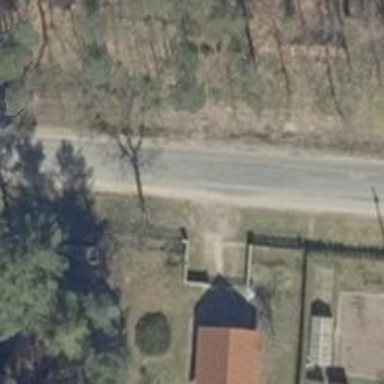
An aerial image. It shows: Driveway.